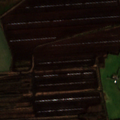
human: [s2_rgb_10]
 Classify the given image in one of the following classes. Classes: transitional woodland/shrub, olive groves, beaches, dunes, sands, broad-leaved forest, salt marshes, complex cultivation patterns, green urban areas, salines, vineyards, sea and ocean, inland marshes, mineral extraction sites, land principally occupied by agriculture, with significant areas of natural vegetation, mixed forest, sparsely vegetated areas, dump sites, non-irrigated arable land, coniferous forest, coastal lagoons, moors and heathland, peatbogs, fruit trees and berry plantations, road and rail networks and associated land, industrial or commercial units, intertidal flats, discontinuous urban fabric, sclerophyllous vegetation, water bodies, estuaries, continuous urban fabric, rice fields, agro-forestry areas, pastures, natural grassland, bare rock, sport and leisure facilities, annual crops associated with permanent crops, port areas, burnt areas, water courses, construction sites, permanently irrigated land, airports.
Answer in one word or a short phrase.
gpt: pastures, transitional woodland/shrub, peatbogs